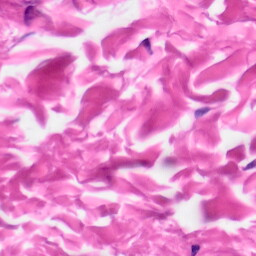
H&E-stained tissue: Skin